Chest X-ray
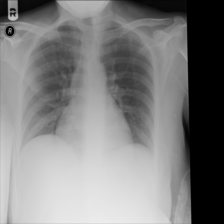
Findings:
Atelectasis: negative
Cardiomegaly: negative
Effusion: negative
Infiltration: negative
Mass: negative
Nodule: negative
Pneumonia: negative
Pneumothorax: negative
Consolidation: negative
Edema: negative
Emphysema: negative
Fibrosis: negative
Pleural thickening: negative
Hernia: negative